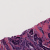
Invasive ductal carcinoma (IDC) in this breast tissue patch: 1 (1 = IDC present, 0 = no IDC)